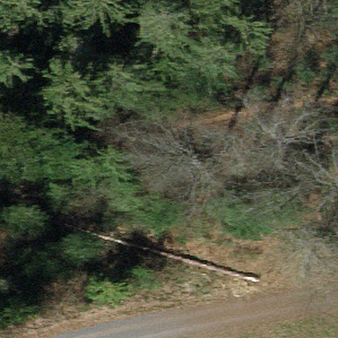
Label: other